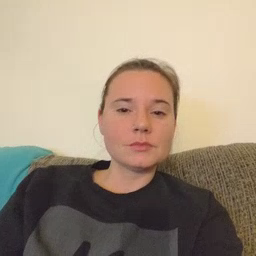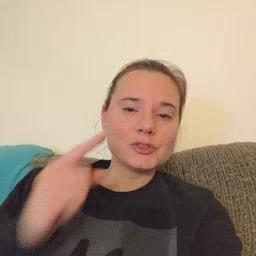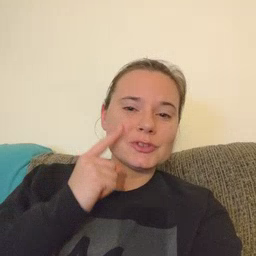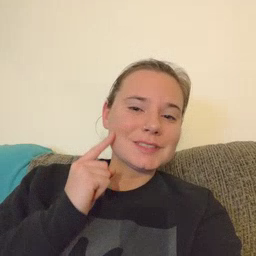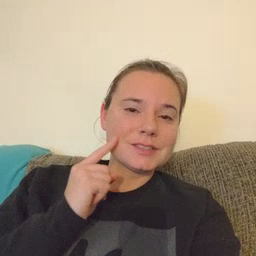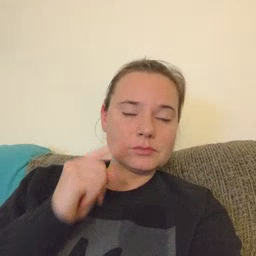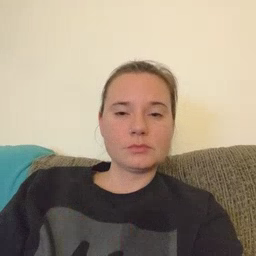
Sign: cheek